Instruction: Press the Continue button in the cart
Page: cart
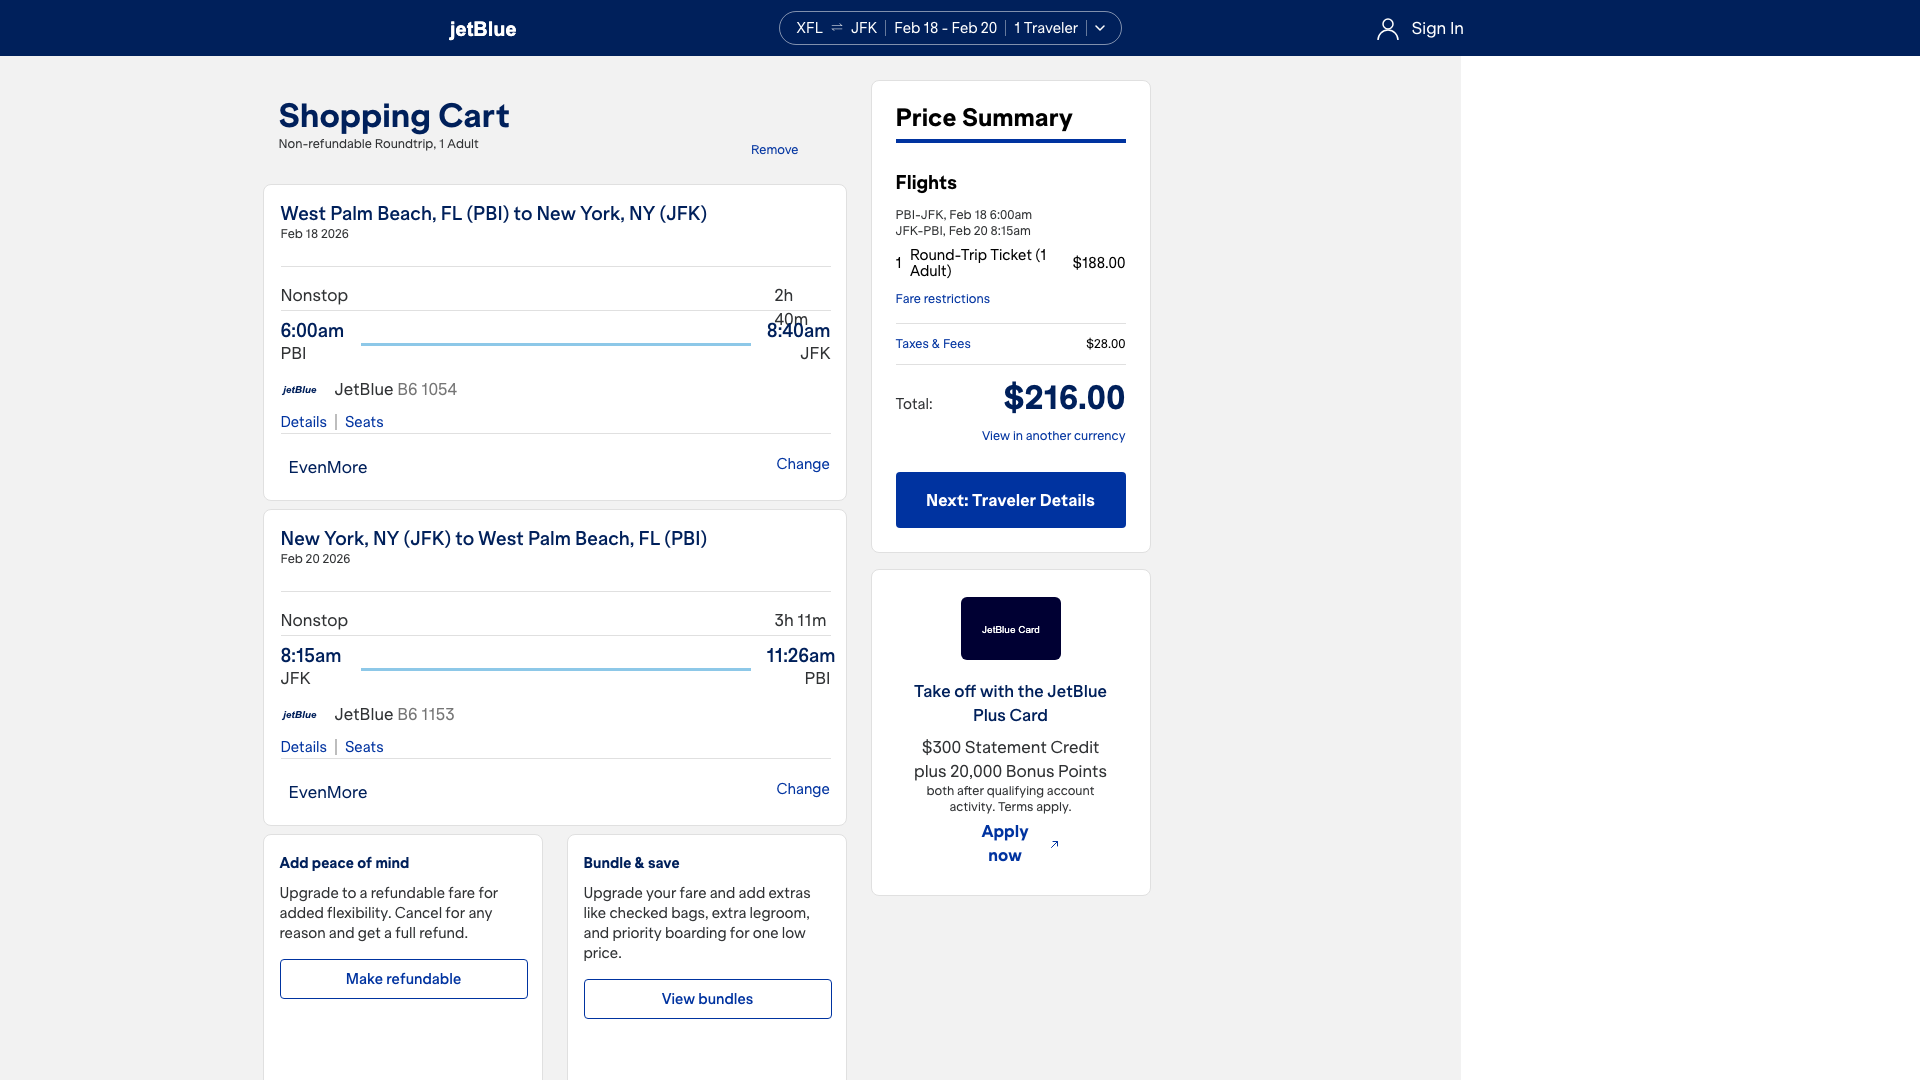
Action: click